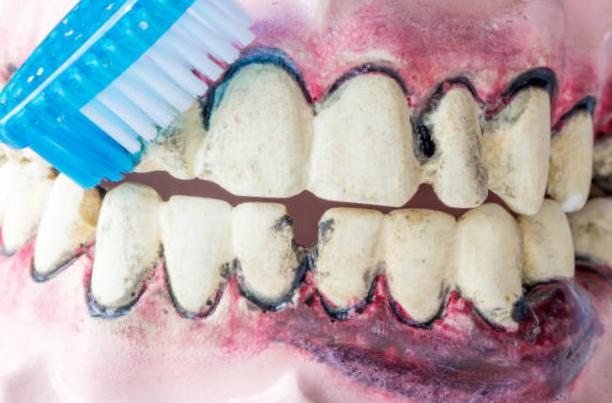
Condition: Caries